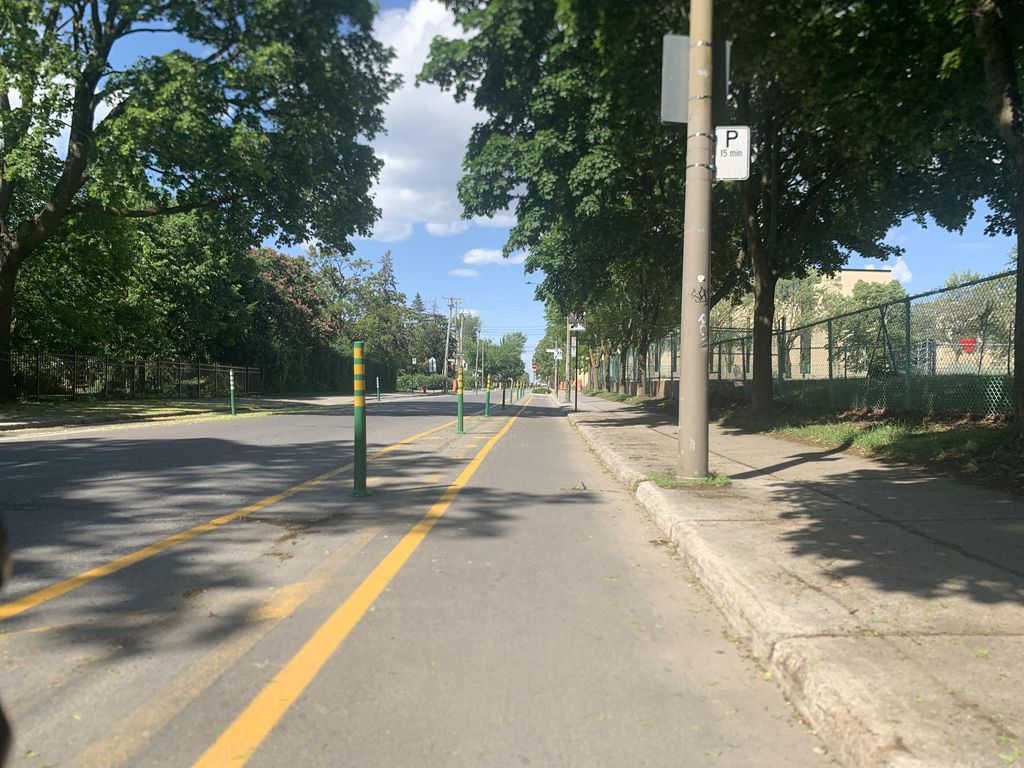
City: montreal